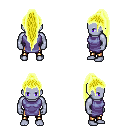
a pixel art fantasy rpg character, male body template, dark elf, purple skin, chain tabard jacket, gold greaves, gold extra-long topknot hairstyle, four views (front, back, left, right), 2x2 character sprite sheet, small pixel art, hard edges, no anti-aliasing